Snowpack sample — Snodgrass Mountain, Crested Butte, Colorado (2/4/25, 12:06 PM MST)
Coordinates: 38.923, -106.968
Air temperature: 35 °F
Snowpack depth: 80 cm
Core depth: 50 cm
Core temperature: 30.2 °F
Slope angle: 14°, slope face: 78°
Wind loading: low
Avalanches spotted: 0
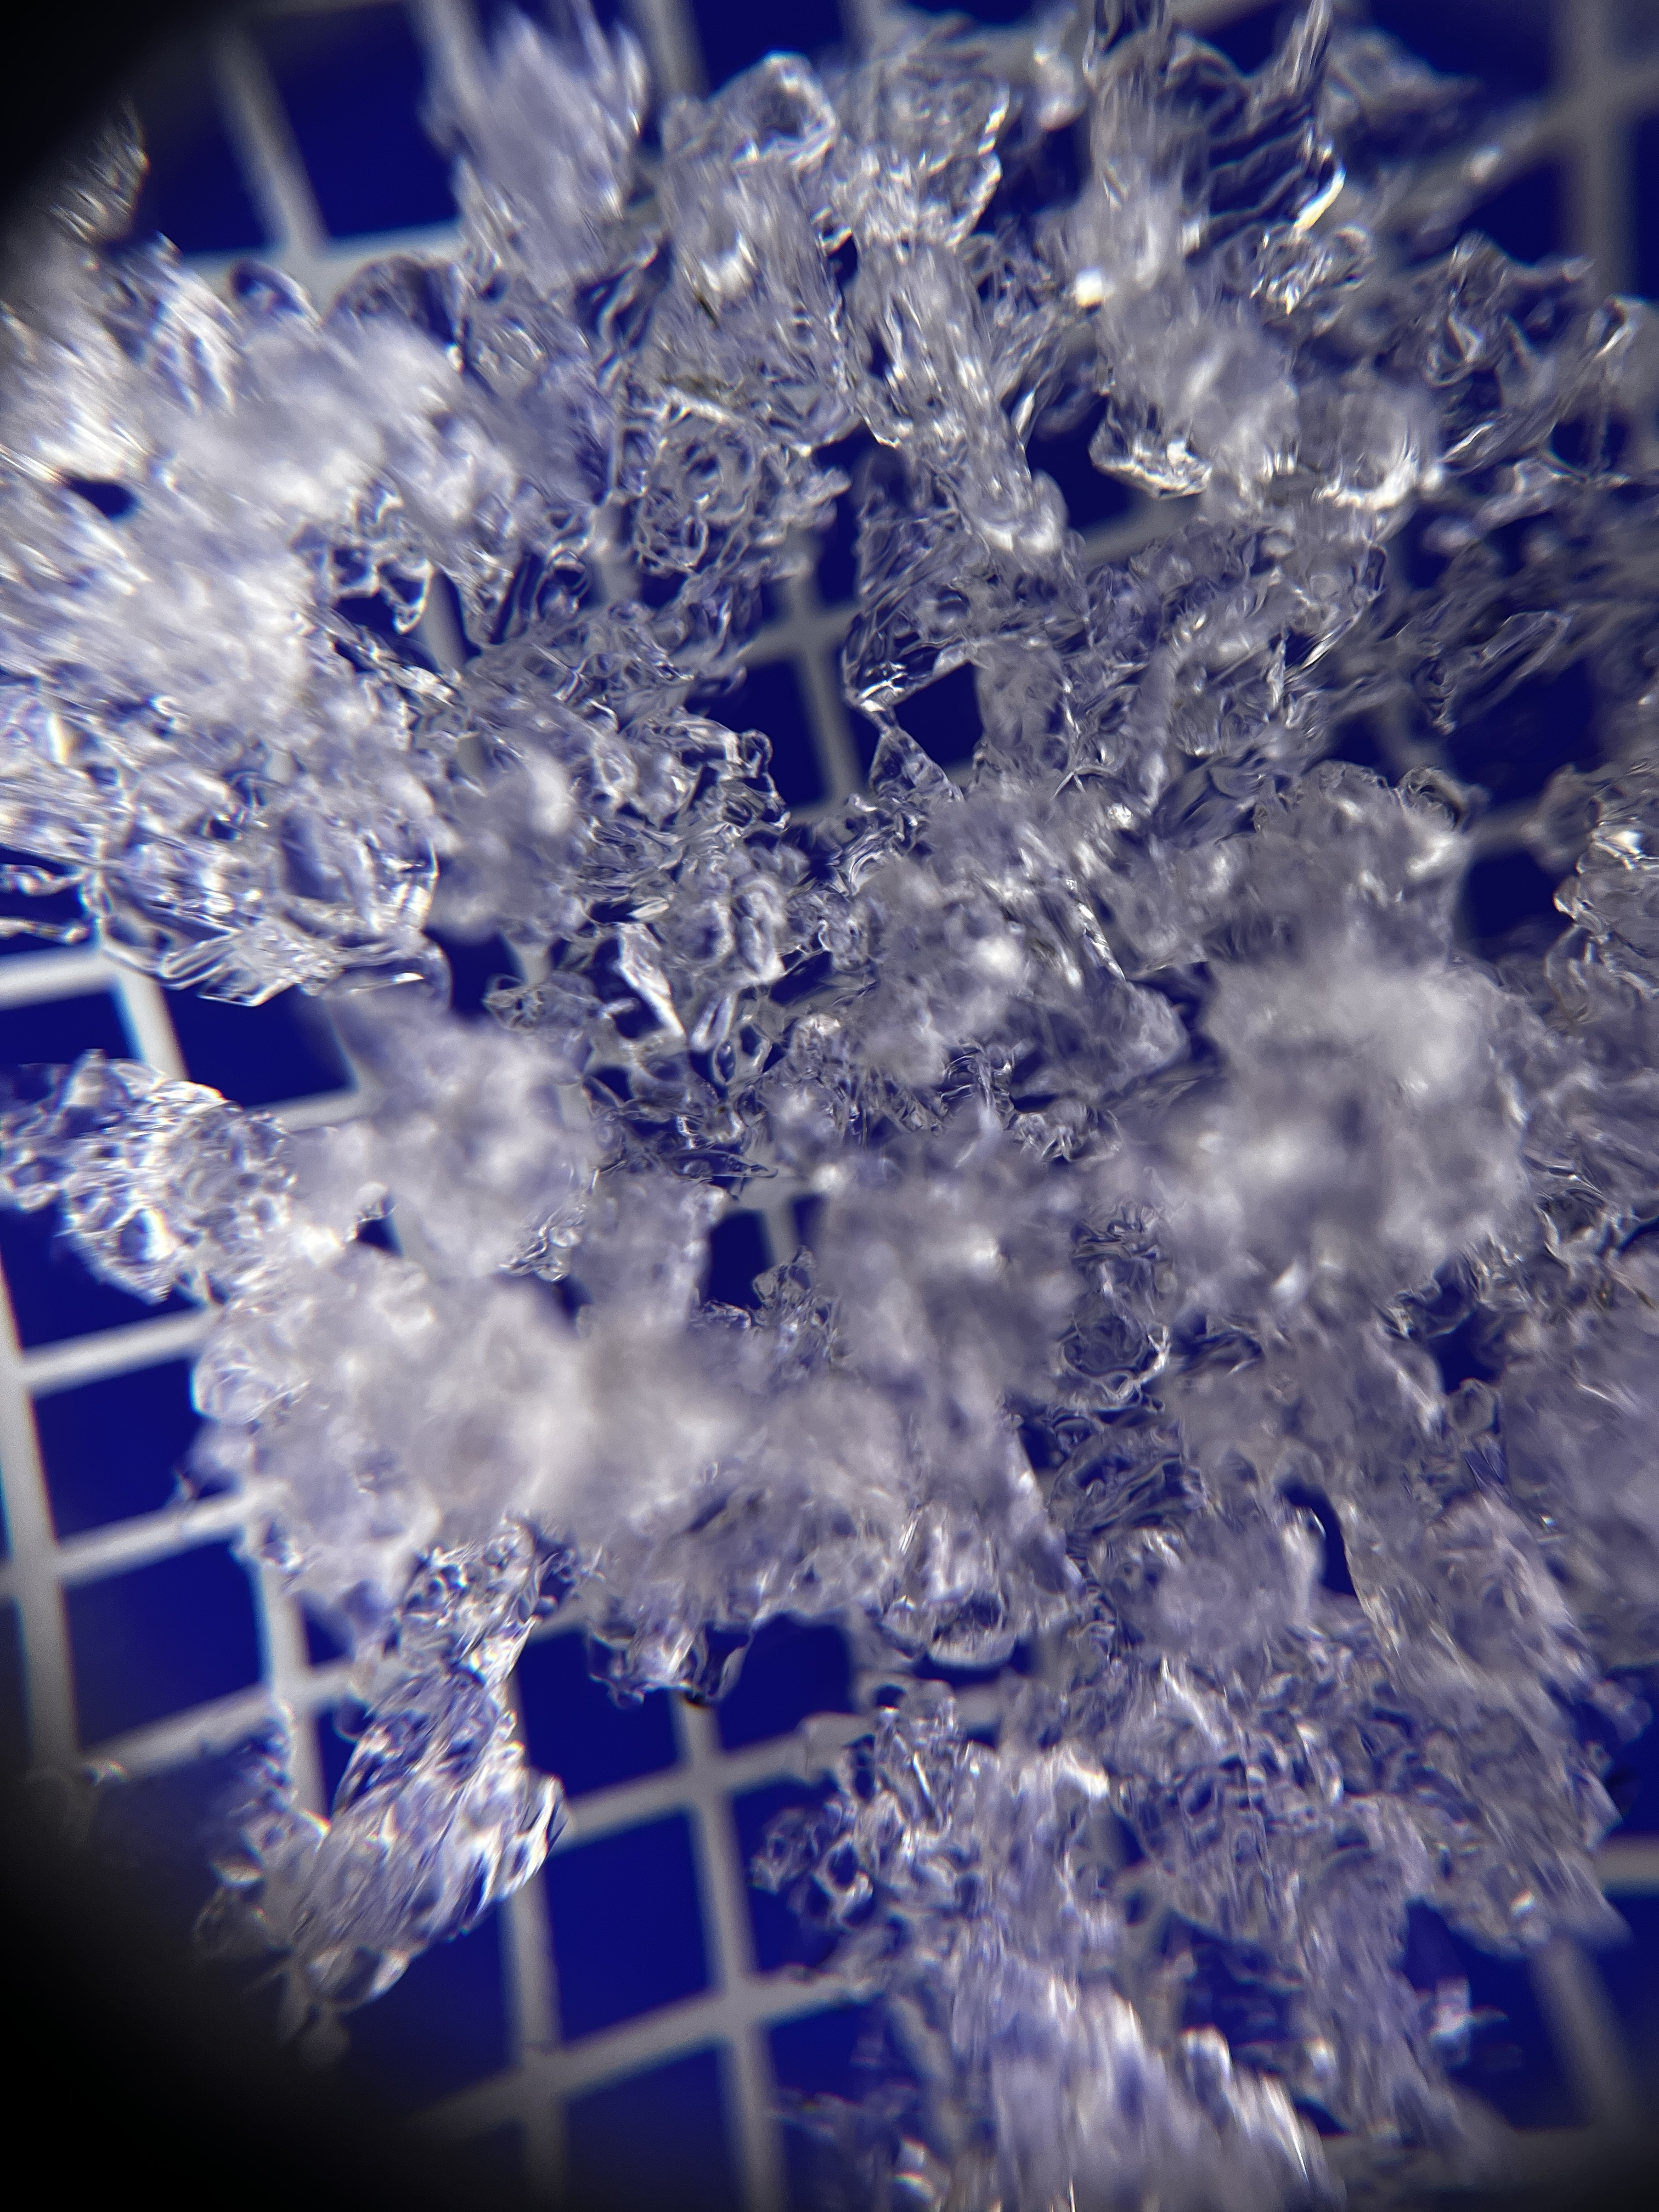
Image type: magnified_profile
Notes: No avalanches nearby, unusually warm weather for the last month reported by residents, Collected 25 yards from treeline